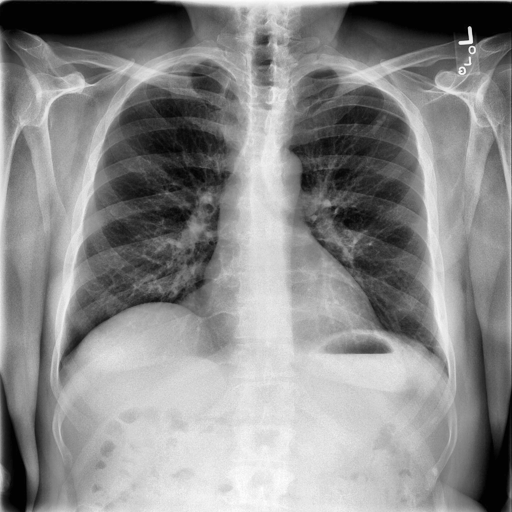
Finding: NORMAL